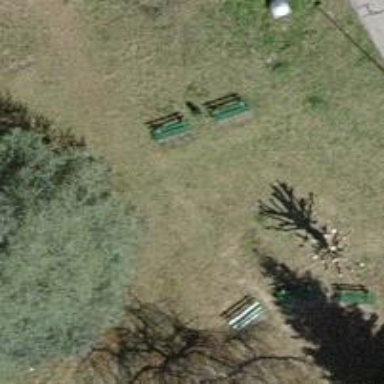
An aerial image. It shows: Bench.